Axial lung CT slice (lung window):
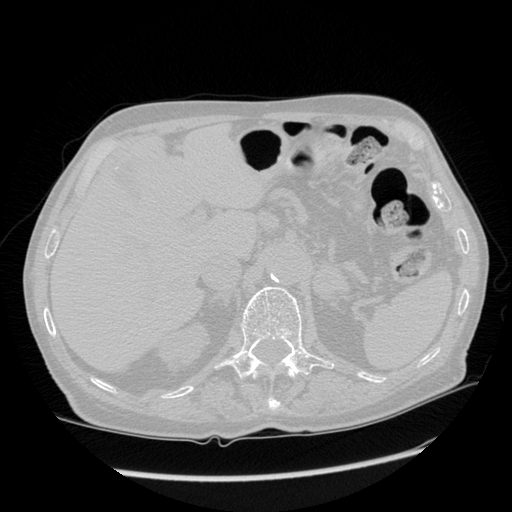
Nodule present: no